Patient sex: M
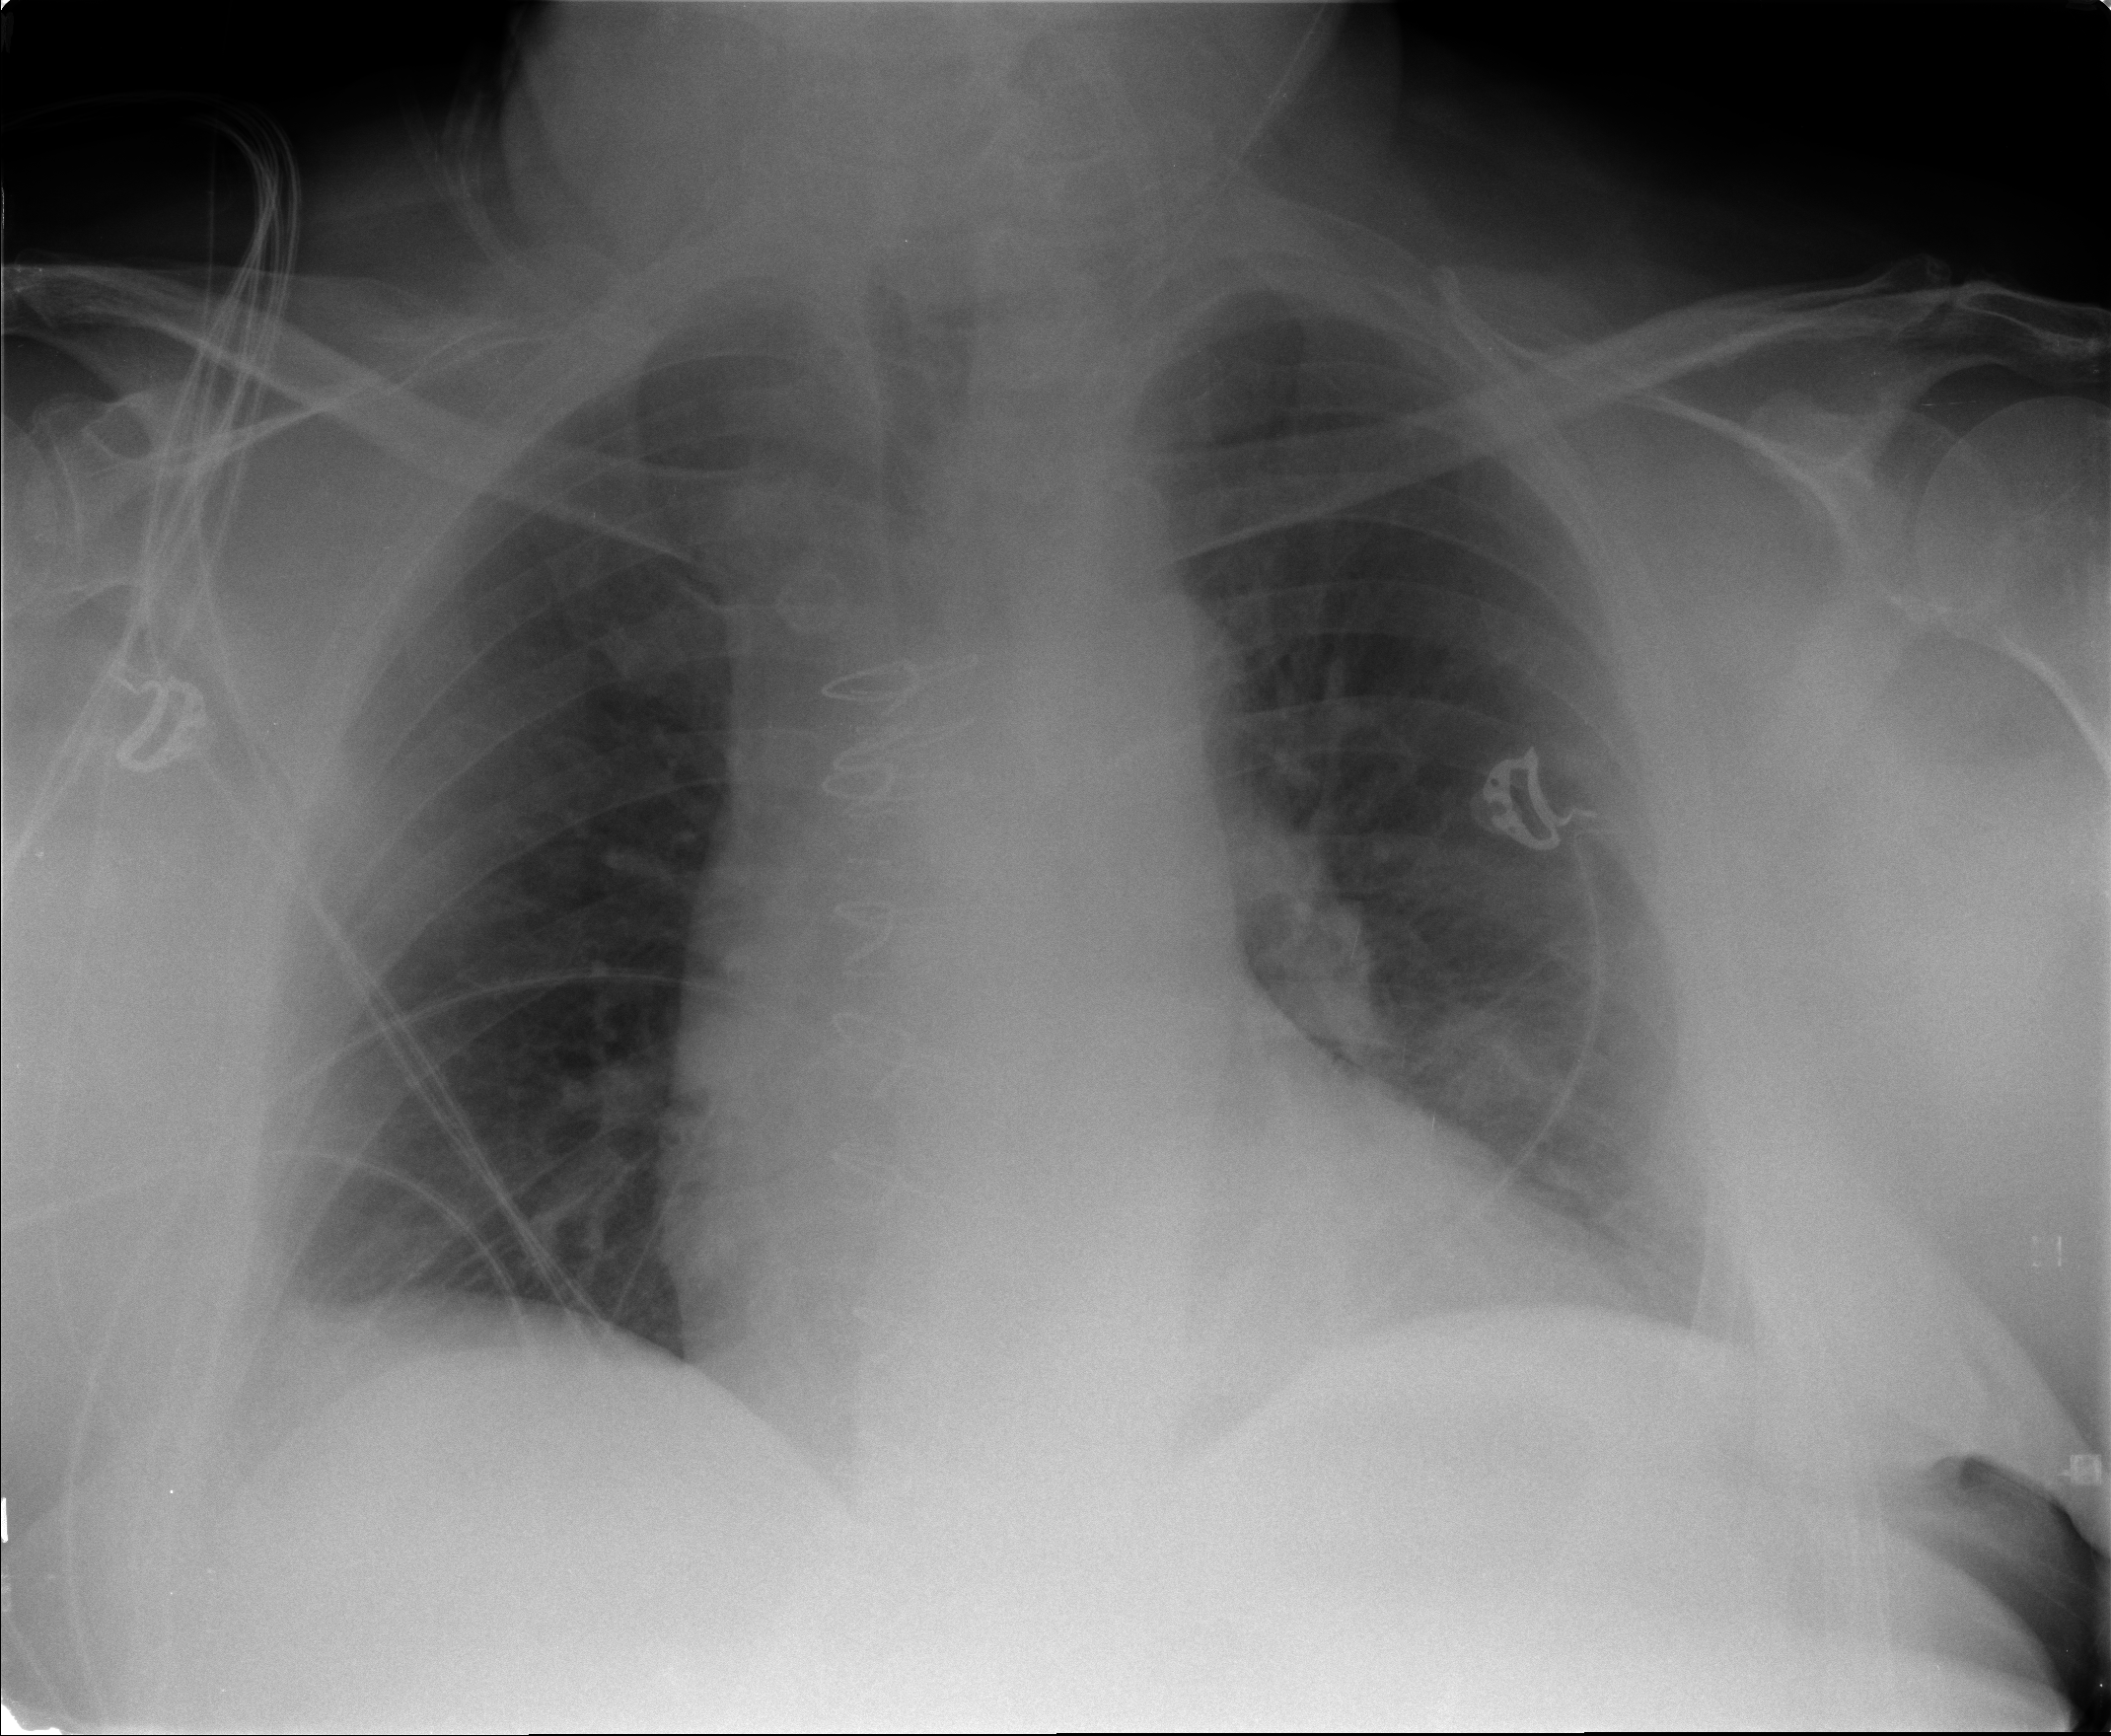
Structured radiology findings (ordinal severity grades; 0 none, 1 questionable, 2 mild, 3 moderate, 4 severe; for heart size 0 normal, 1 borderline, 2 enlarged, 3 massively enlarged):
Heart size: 0
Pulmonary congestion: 1
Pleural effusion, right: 1
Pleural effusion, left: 0
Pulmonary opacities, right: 0
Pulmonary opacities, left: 0
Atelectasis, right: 1
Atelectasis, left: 1